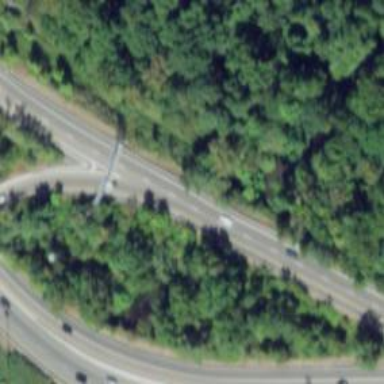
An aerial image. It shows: Motorway junction.